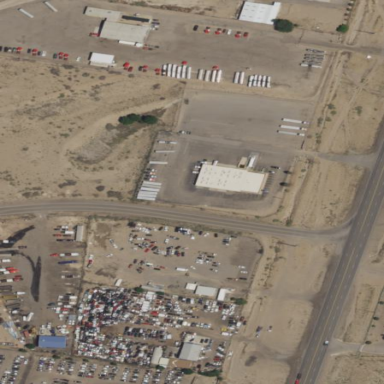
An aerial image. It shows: Scrap yard located in industrial area.